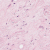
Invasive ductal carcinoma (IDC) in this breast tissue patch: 0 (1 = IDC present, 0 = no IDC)